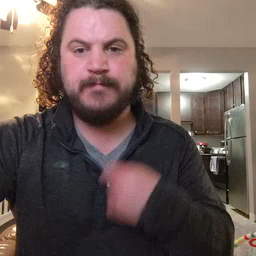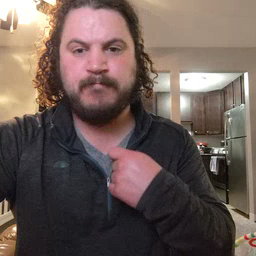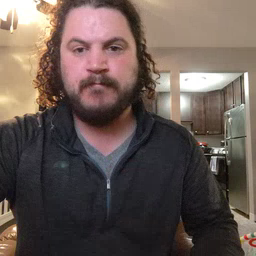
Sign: zipper